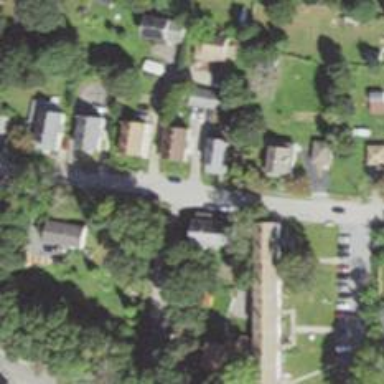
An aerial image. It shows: Residential driveway designated as service road.